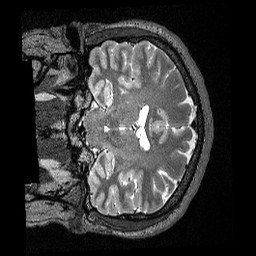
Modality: T2w
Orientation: coronal
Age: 34
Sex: male
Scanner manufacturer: siemens
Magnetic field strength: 3 T
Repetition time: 3.2 s
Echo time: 0.479 s